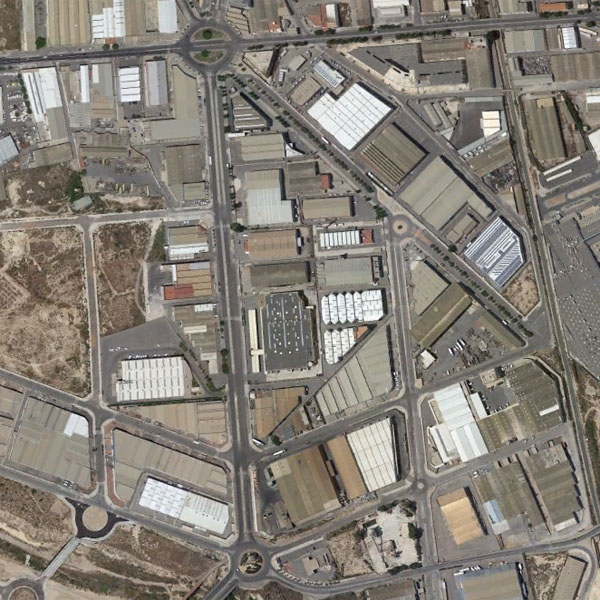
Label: Industrial